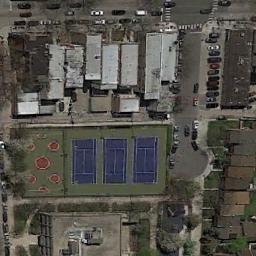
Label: tennis_court